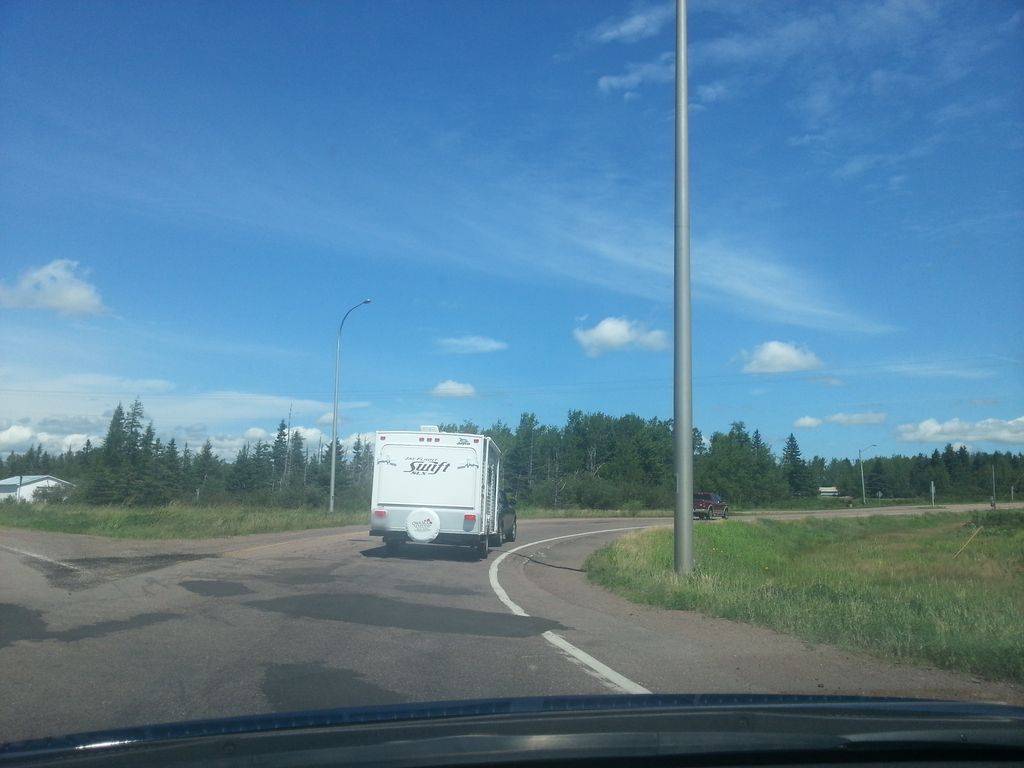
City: charlottetown